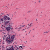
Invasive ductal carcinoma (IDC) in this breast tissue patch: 0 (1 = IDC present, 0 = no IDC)